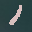
Label: 1